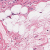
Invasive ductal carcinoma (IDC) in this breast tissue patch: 0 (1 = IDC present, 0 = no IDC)